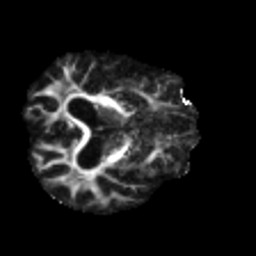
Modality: FA
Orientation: axial
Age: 46
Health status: ill
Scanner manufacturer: philips
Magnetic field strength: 3 T
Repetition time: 9 s
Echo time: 0.127 s